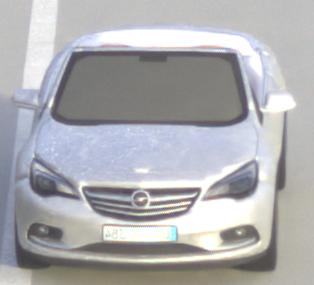
Make: Opel
Model: Cascada 1.4 Turbo
Detailed model: Cascada
Model produced from: 2013/03
Model produced until: 2015/01
Doors: 2
Color: white
Road condition: dry road
Daytime: morning or afternoon
Contrast: medium contrast